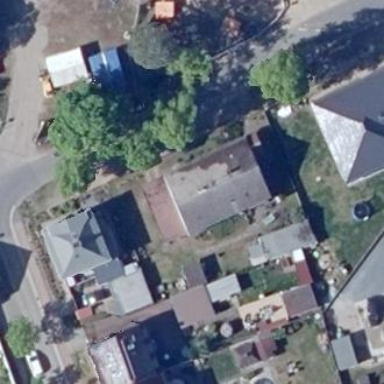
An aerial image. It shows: Simple and straightforward house.